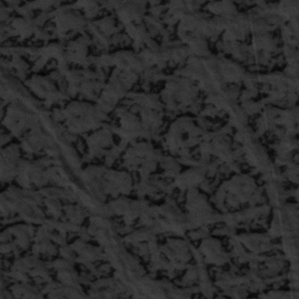
Label: frost